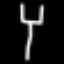
Label: fork